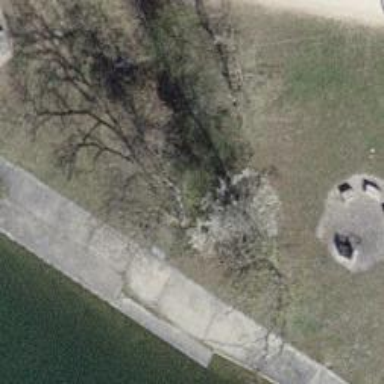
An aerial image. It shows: Bench for seating.